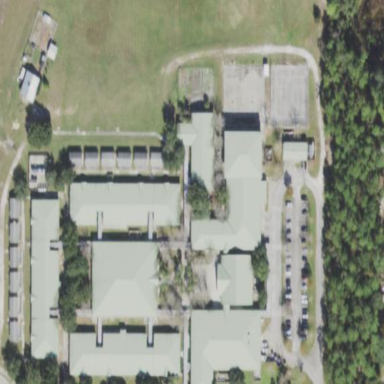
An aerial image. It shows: School.